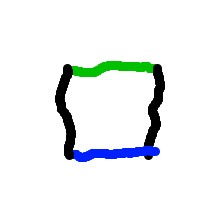
Shape: square